Question: I am having trouble editing the inserted HTML using the <URL>. I would like to add a Font Awesome icon inside the created error element. It would be before the error message, meaning a nice exclamation mark is shown before the message.
'''
<input type="text" id="email" />
<span for="email" class="invalid">
<i class="fa fa-exclamation-circle"></i> This field is required.
</span>
'''

'''
$(".validate-form").validate({
errorClass: "invalid",
errorElement: "span"
});
'''
I can actually achieve this by just editing the default messages to include the HTML, but it is sort of a hacky way to do it.
'''
jQuery.extend(jQuery.validator.messages, {
required: '<i class="fa fa-exclamation-circle"></i> ' + "This field is required."
});
'''
I have also tried using the 'errorPlacement' callback, but had no luck. Does anyone know how I could achieve this?
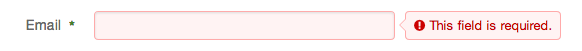
Answer: Your desired output:
'''
<input type="text" id="email" />
<span for="email" class="invalid">
<i class="fa fa-exclamation-circle"></i> This field is required.
</span>
'''
First thing wrong is that your 'input' is missing the 'name' attribute. The 'name' attribute is mandatory for this plugin. Also, AFAIK, you cannot use the 'for' attribute with anything but a 'label'. The message itself will be inside a 'label' container unless you change it with 'errorElement: "span"'.
'''
<input type="text" name="email" id="email" />
<span class="invalid">
<i class="fa fa-exclamation-circle"></i><span>This field is required.</span>
</span>
'''
Create your desired HTML markup and set it to 'display: none'. Use CSS to insert some space before the error message.
'''
<input type="text" name="email" id="email" />
<span class="invalid" style="display: none;">
<i class="fa fa-exclamation-circle"></i>
</span>
'''
Then try something like this...
'''
errorClass: 'invalid', // default "error"
errorElement: 'span', // default "label"
errorPlacement: function(error, element) {
error.insertAfter(element.next('span').children());
},
highlight: function (element) {
$(element).next('span').show();
},
unhighlight: function (element) {
$(element).next('span').hide();
}
'''